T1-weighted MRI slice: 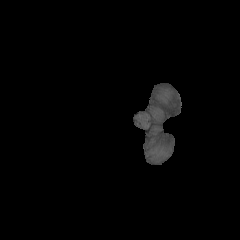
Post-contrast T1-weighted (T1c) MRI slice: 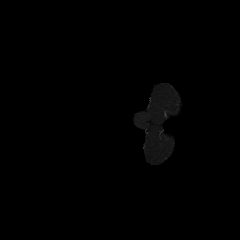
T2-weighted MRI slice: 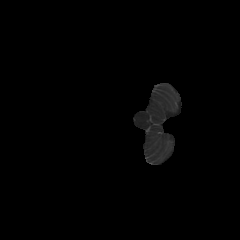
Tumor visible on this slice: no